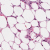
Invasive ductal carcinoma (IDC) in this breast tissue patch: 0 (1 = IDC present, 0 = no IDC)